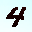
Label: 4